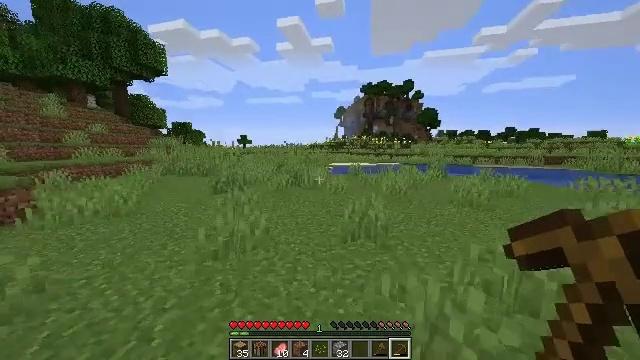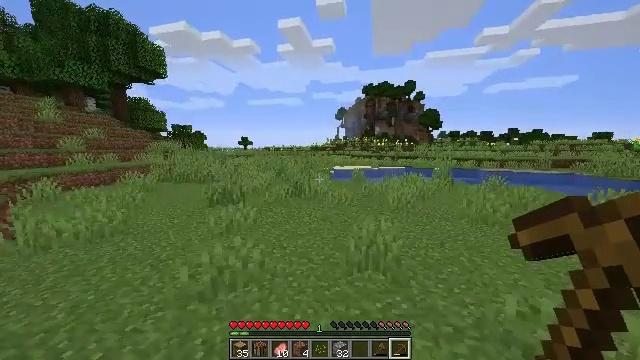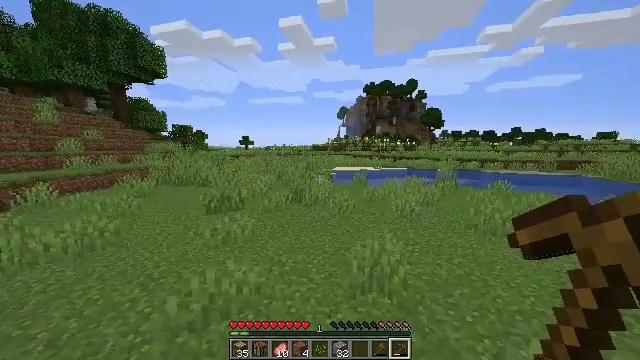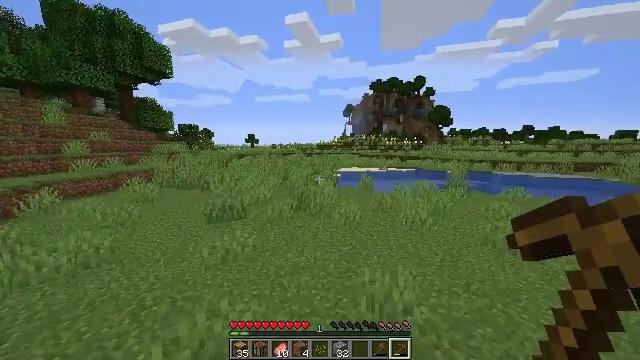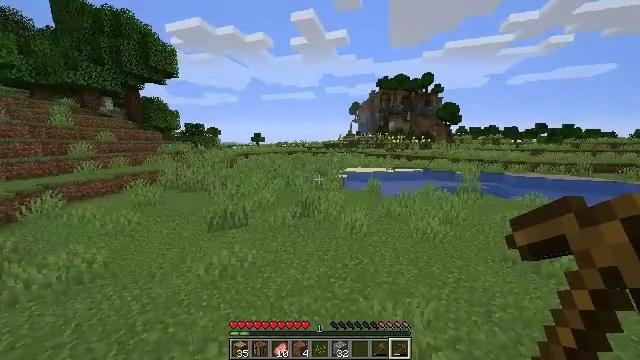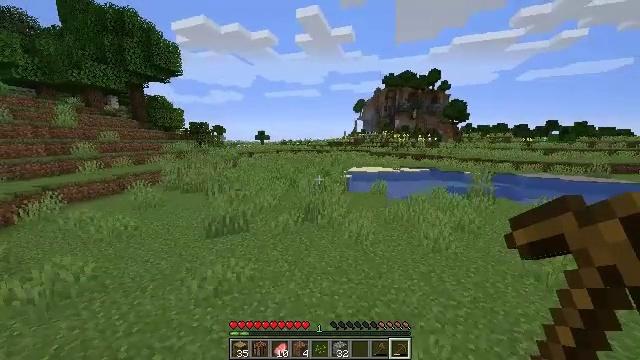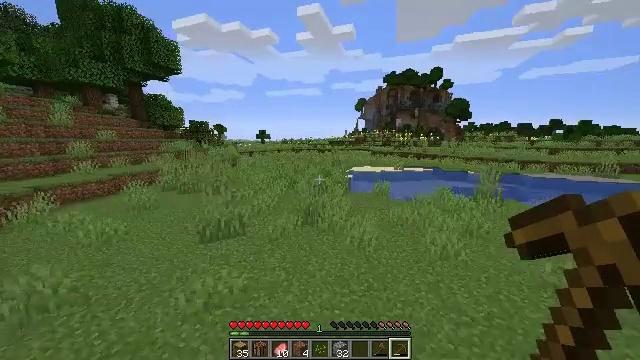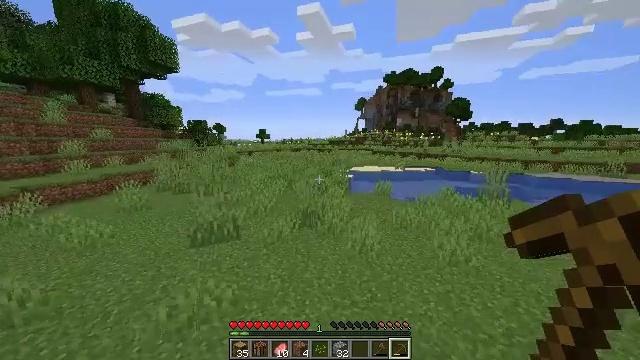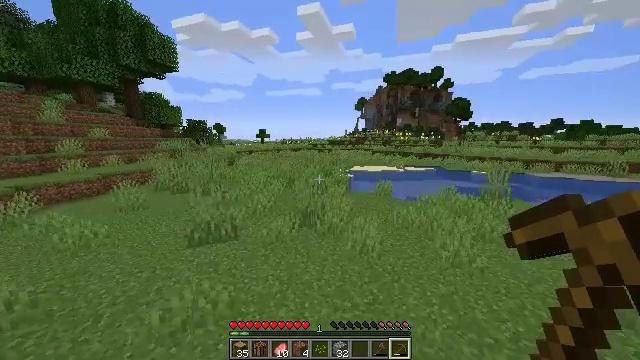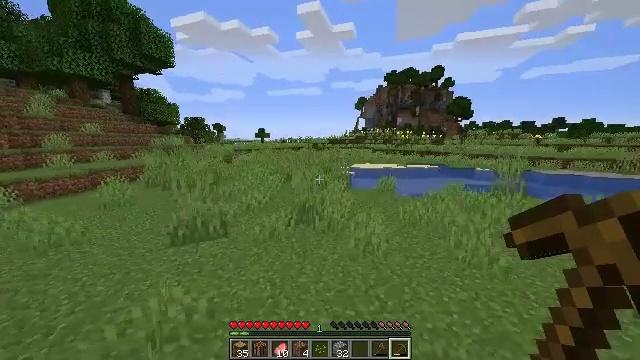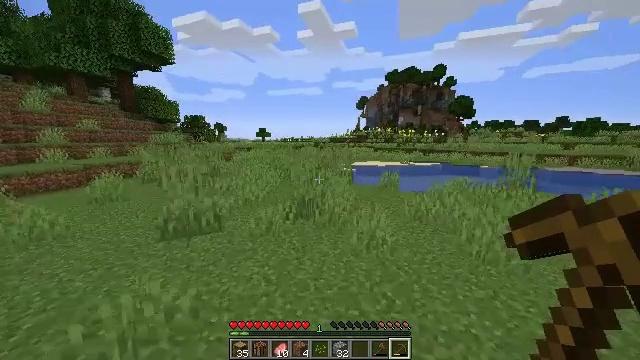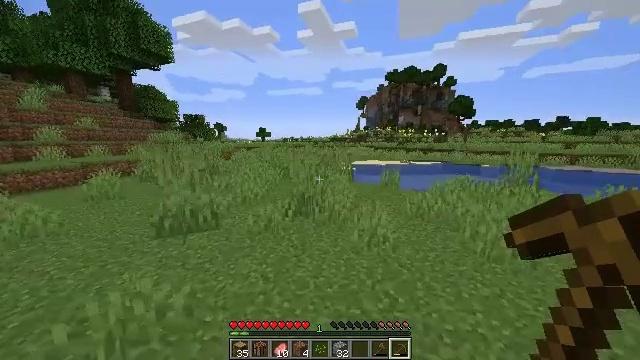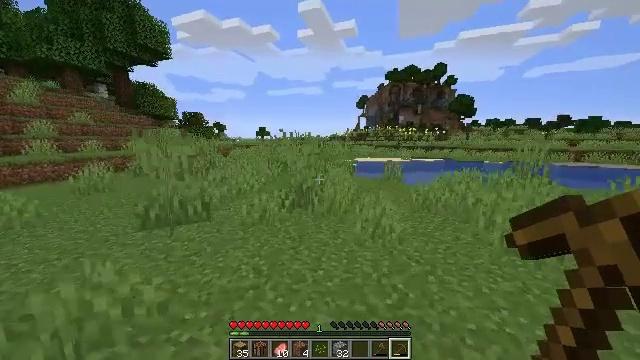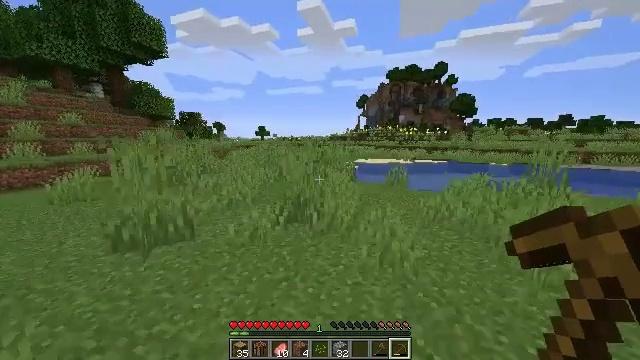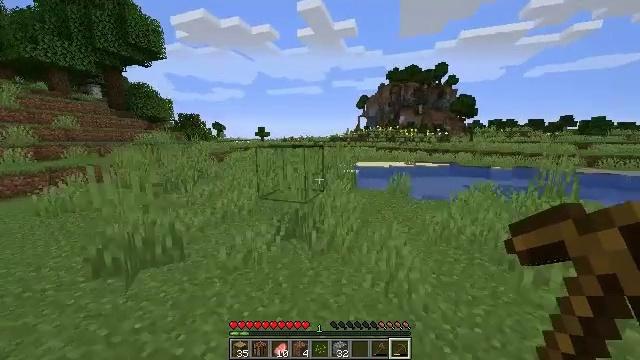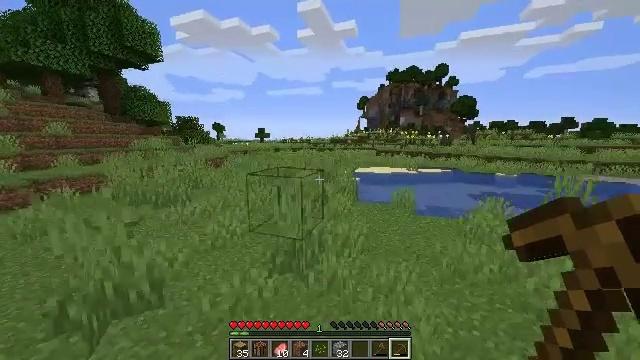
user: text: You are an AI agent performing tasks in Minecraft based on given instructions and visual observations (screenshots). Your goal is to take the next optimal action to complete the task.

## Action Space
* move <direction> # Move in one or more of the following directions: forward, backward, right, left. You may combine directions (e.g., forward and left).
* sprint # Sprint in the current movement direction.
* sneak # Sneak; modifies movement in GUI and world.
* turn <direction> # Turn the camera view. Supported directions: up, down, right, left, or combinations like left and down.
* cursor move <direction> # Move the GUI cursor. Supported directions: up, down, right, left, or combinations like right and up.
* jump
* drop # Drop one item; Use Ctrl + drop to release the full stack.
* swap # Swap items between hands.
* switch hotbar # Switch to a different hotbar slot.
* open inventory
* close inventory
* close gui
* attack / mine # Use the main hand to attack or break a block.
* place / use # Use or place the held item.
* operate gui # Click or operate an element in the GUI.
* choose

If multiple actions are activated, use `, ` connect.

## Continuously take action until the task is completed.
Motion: motion action
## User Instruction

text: Hunt animals.
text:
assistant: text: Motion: move forward, jump
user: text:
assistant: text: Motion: move forward, jump
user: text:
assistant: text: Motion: move forward, turn left, jump
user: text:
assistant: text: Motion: move forward, turn left, jump
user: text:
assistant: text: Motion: move forward, turn left, jump
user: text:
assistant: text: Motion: move forward, jump
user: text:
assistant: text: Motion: move forward, jump
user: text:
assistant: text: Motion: move forward, jump
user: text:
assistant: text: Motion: move forward, jump
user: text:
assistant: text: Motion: move forward, jump
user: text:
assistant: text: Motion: move forward, jump
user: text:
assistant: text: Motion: move forward, jump
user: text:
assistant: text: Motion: move forward, jump
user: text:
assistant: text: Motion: move forward, jump
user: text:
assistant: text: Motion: move forward, jump
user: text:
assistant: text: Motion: move forward, jump
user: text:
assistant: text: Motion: move forward, jump
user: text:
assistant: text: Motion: move forward, jump
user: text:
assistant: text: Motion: move forward, jump
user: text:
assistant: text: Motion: move forward, jump
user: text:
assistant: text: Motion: move forward, turn left, jump
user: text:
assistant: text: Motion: move forward, jump
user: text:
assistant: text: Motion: move forward, jump
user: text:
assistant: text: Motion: move forward, jump
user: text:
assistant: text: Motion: move forward, jump
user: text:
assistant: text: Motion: move forward, jump
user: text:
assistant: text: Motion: move forward, jump
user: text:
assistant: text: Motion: move forward, jump
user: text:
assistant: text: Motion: move forward, jump
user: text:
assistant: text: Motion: move forward, jump